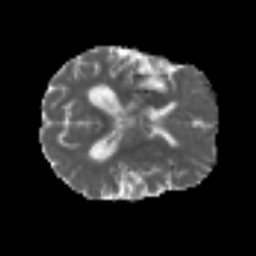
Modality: MD
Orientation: axial
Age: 56
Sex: male
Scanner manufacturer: siemens
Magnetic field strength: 3 T
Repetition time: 5.6 s
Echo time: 0.082 s